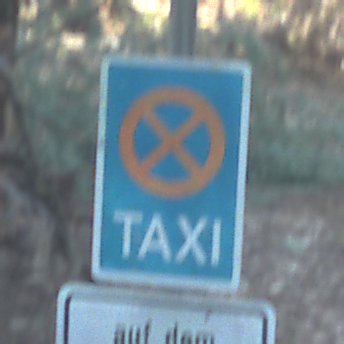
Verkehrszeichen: Taxenstand
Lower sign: SonstigeBeschraenkungen5
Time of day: MorningAfternoon
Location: Outdoor (Nature)
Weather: Clear
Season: NotSpecified
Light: Natural